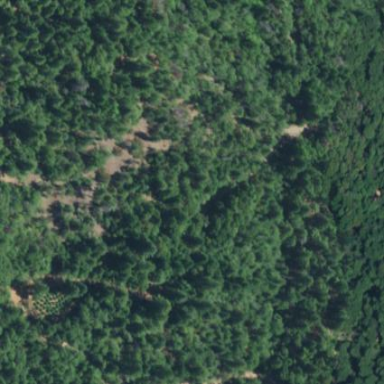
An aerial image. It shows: Forest area.